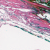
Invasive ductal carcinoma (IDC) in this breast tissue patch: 0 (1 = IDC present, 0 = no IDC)